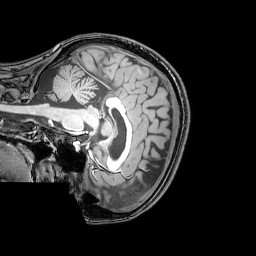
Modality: T1w
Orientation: sagittal
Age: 23
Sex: female
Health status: healthy
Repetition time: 0.081 s
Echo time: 0.037 s